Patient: sex M, age 76
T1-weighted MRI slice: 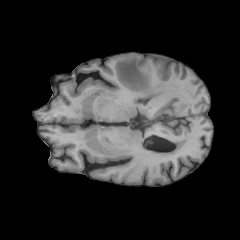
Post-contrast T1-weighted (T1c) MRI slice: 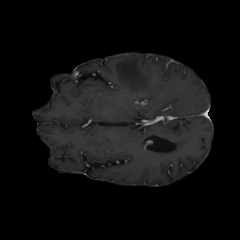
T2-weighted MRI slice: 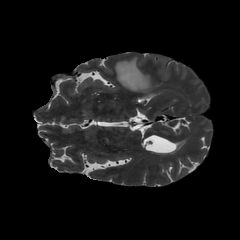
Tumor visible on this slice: yes
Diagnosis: Glioblastoma, IDH-wildtype
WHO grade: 4